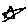
Label: star